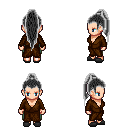
a pixel art fantasy rpg character, female body template, human, light skin, brown robe, teal pants, gray extra-long topknot hairstyle, gray slippers, four views (front, back, left, right), 2x2 character sprite sheet, small pixel art, hard edges, no anti-aliasing